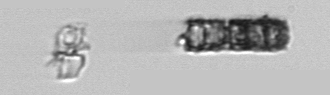
Label: Paralia_sulcata